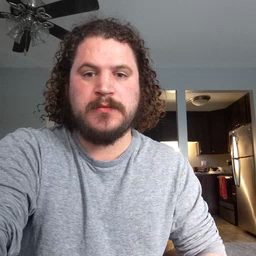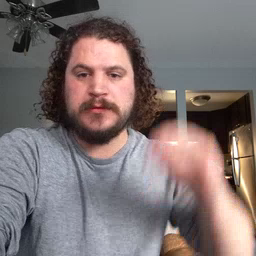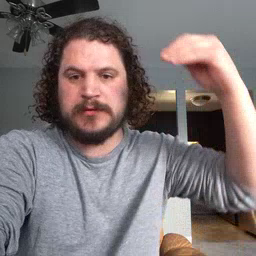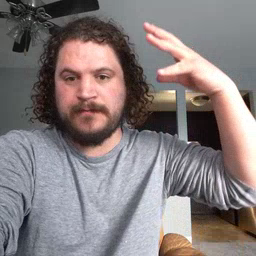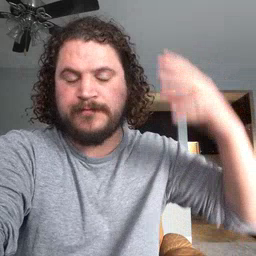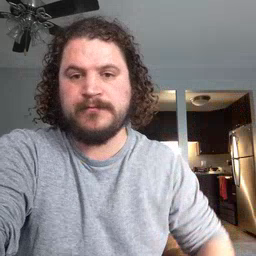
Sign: sun